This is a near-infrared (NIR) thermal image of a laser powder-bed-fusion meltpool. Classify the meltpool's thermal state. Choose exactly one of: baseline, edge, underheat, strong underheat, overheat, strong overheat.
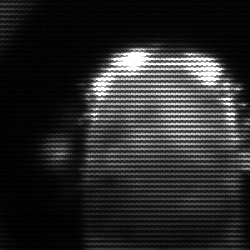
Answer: baseline